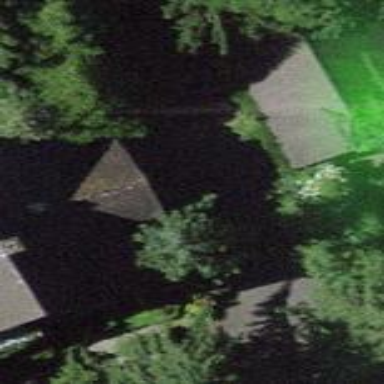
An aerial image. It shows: View of roof of building.